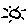
Label: sun